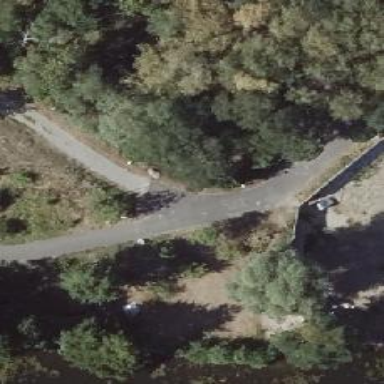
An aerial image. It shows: Asphalt footway.